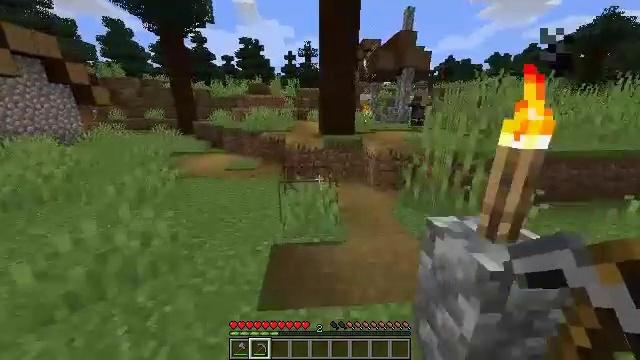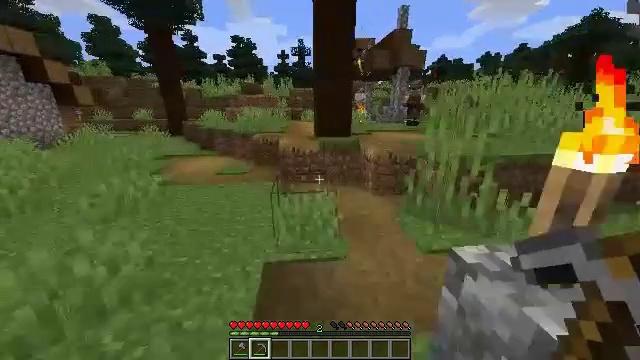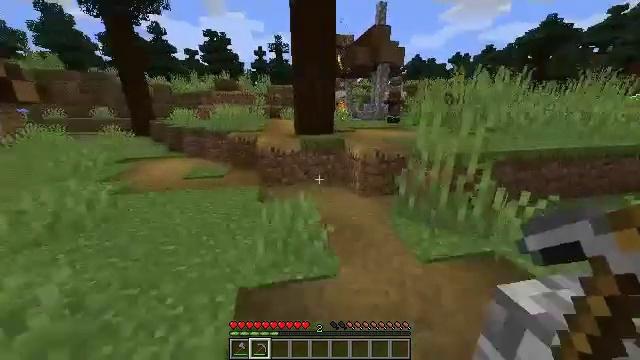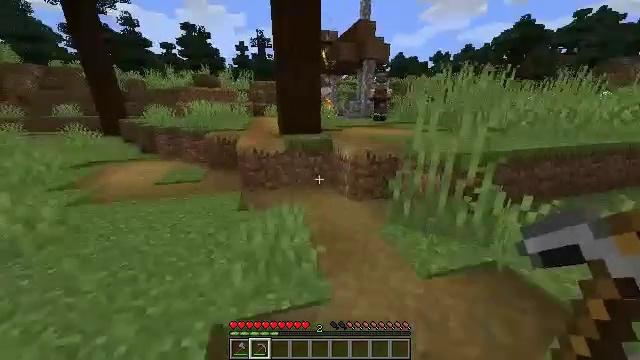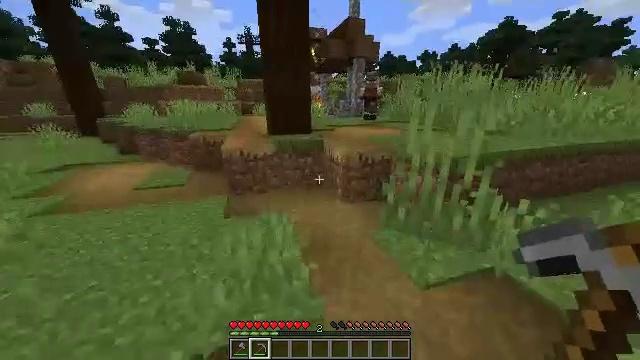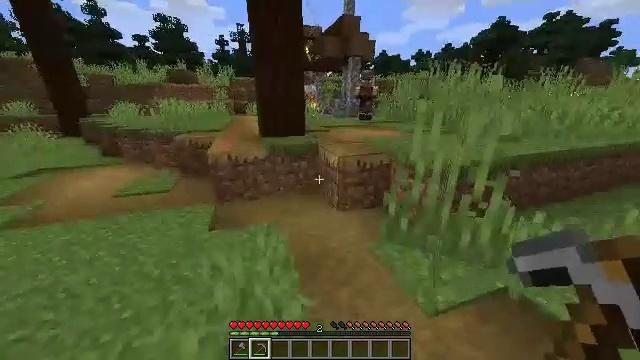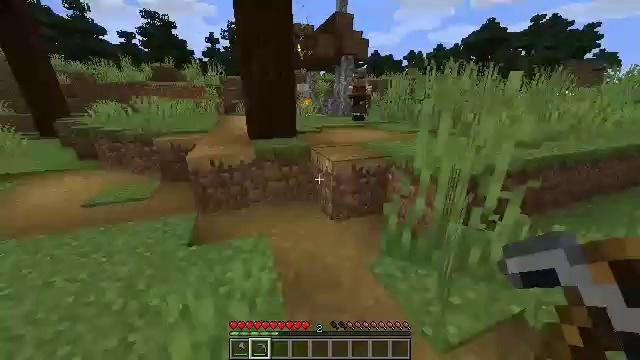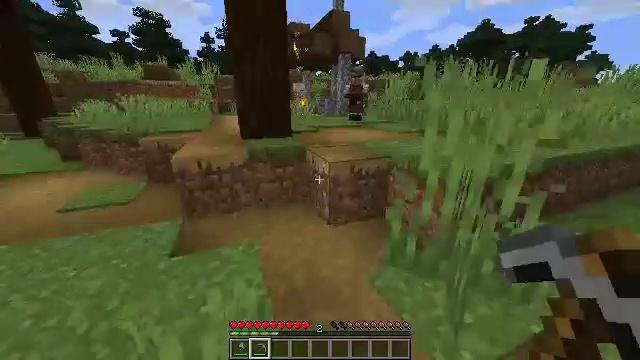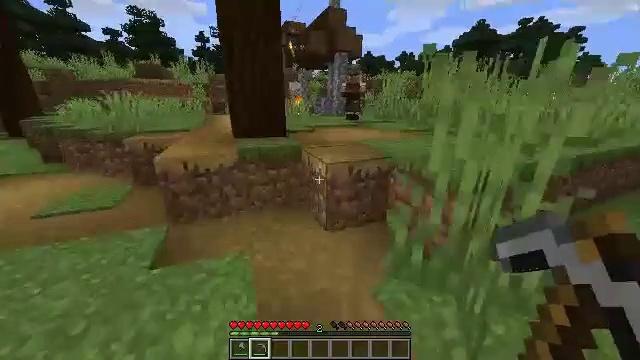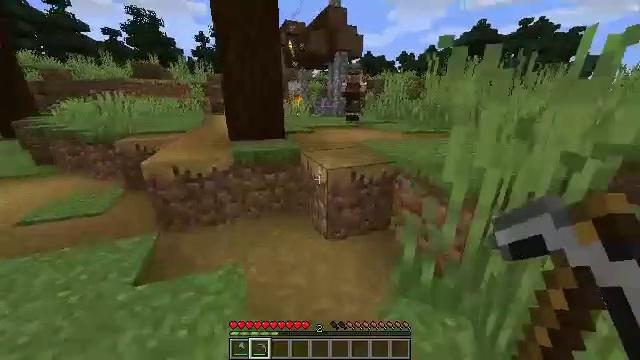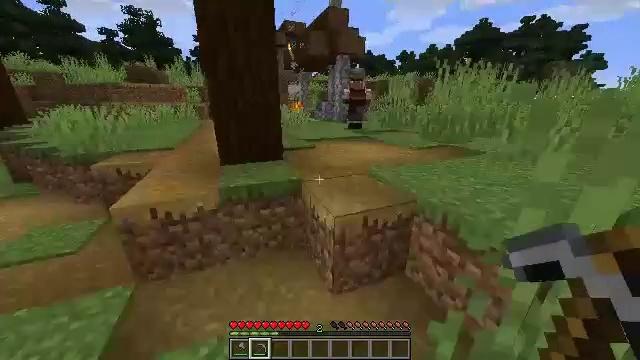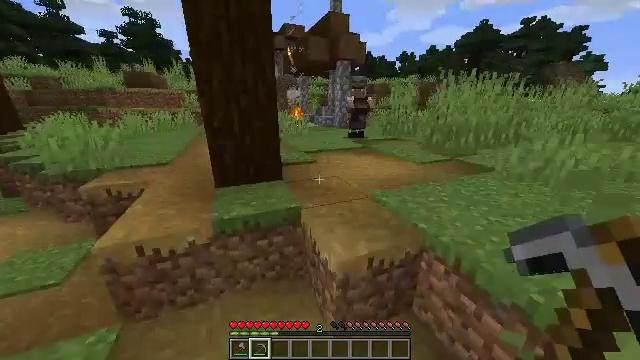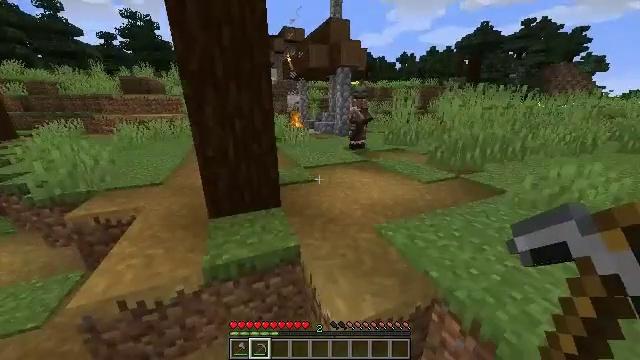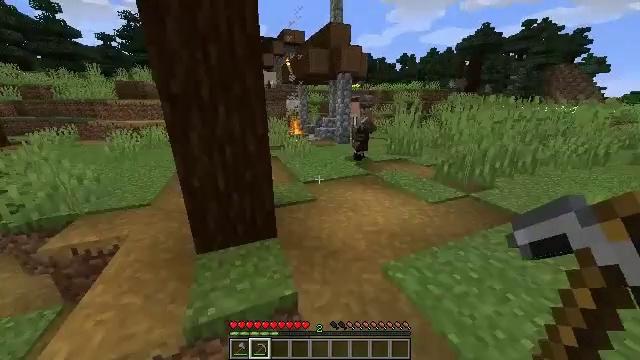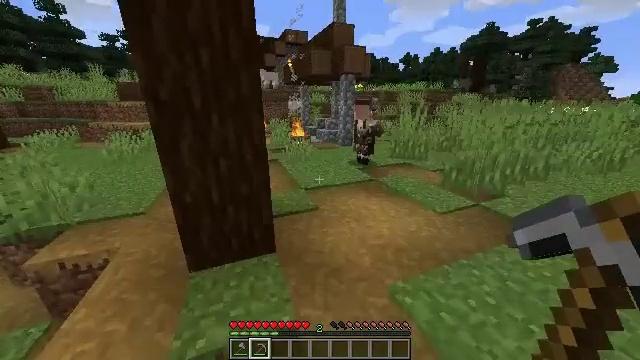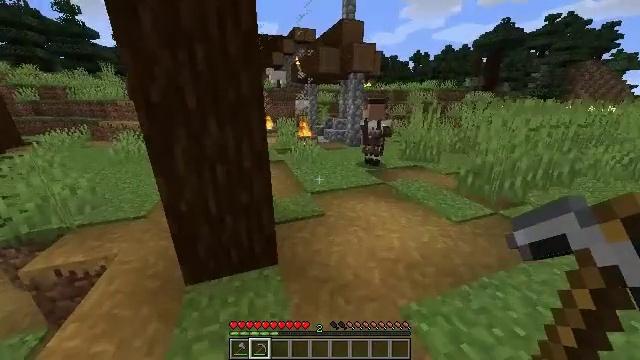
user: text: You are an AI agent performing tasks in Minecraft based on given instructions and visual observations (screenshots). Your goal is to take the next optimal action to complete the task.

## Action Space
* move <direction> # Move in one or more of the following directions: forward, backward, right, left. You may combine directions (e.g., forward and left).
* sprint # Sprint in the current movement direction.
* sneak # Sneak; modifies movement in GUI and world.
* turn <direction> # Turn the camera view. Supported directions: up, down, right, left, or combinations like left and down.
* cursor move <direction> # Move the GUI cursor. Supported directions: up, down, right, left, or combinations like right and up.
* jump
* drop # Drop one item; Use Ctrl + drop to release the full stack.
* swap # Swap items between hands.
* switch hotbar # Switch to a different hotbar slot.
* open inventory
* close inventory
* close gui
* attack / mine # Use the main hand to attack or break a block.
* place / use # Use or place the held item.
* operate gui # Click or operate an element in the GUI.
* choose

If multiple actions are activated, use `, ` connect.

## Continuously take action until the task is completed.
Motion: motion action
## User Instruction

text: Attack the ground to gather fern.
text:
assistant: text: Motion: move forward, sprint, turn right
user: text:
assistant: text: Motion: move forward, sprint, turn right
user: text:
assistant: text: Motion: move forward, sprint, turn right
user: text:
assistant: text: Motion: move forward, sprint, turn right
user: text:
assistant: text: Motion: move forward, sprint, turn right
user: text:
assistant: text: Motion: move forward, sprint, turn right
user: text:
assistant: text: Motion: move forward, sprint
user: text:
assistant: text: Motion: move forward, sprint
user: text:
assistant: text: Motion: move forward, sprint
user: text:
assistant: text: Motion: move forward, sprint, jump
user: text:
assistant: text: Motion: move forward, sprint, jump
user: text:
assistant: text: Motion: move forward, sprint, jump
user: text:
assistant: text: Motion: move forward, sprint, jump
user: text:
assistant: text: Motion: move forward, sprint, jump
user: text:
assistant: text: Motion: move forward, sprint, turn left, jump
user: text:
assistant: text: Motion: move forward, sprint, turn left
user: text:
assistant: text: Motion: move forward, sprint, turn left
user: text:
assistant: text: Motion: move forward, sprint, turn left
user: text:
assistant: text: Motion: move forward, sprint, turn left
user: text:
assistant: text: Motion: move forward, sprint, turn left, jump
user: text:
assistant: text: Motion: move forward, sprint, turn left, jump
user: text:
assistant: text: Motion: move forward, sprint, jump
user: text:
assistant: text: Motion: move forward, sprint, jump
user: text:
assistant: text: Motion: move forward, sprint
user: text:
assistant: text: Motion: move forward, sprint
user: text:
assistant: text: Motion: move forward, sprint
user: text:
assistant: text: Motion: move forward, sprint, turn left
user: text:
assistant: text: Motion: move forward, sprint, turn left
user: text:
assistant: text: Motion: move forward, sprint, turn left
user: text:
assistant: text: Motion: move forward, sprint, turn left